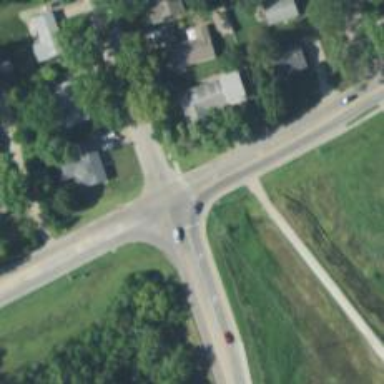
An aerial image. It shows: Marked crossing on footway.